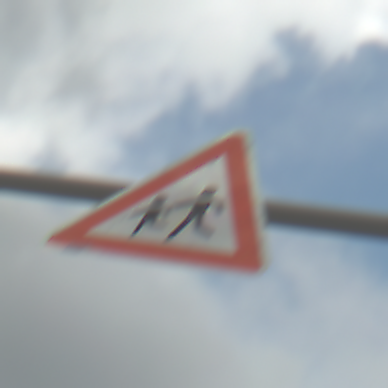
Verkehrszeichen: KinderRechts
Umgebung: Outdoor, Suburban
Tageszeit: MorningAfternoon
Wetter: PartlyCloudy
Licht: Natural
Jahreszeit: NotSpecified
Kontrast: LowContrast